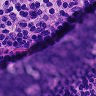
Metastatic tissue present: no